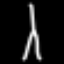
Label: The Eiffel Tower